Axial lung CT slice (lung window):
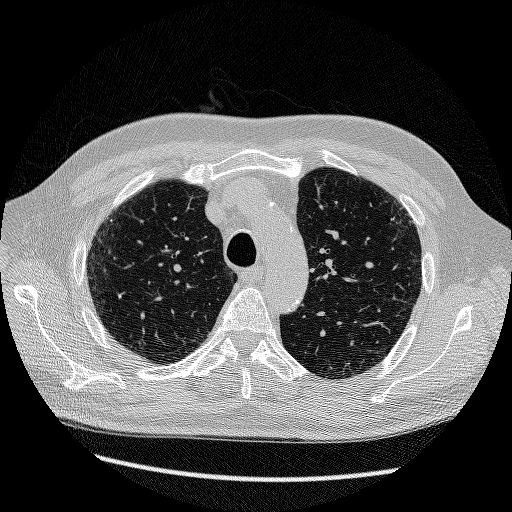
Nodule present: no